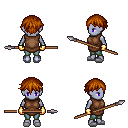
a pixel art fantasy rpg character, female body template, dark elf, purple skin, brown tunic, teal pants, brunette short bangs hairstyle, gold gloves, white slippers, spear, four views (front, back, left, right), 2x2 character sprite sheet, small pixel art, hard edges, no anti-aliasing